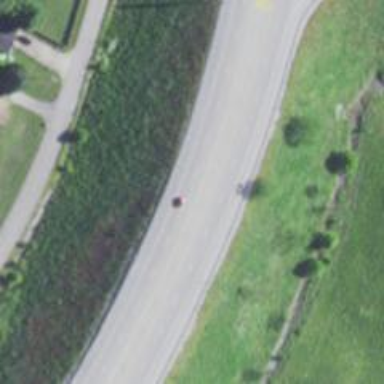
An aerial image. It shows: Trunk highway.